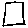
Label: square